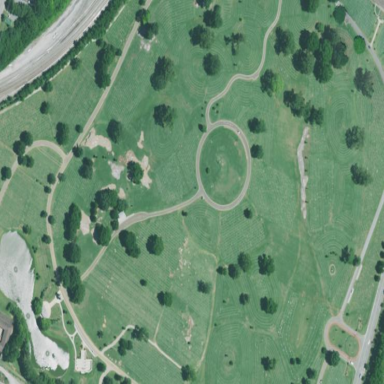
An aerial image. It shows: Cemetery.